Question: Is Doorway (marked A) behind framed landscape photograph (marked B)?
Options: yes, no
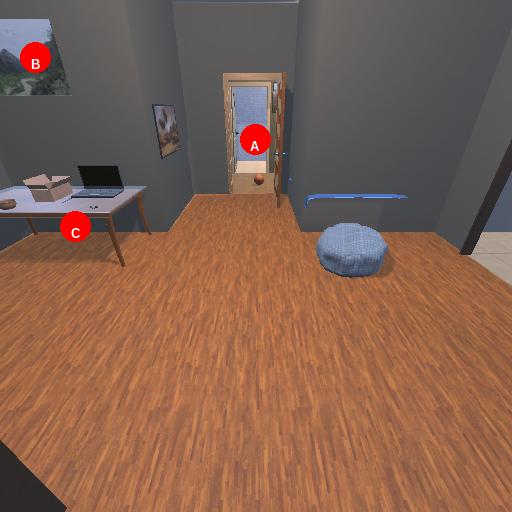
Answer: yes